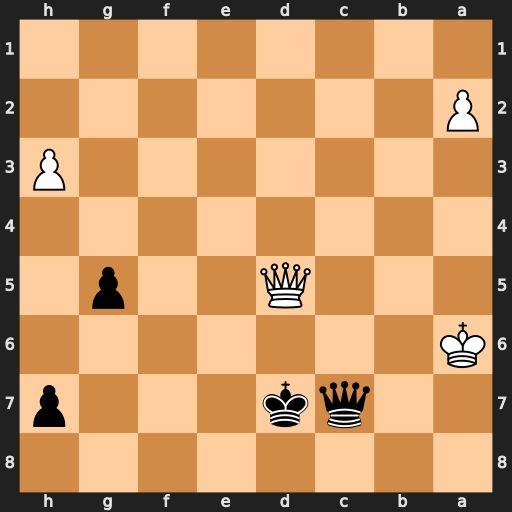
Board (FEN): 8/2qk3p/K7/3Q2p1/8/7P/P7/8
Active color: b
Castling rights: -
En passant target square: -
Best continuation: Qd6+ Qxd6+ Kxd6 Kb5 h5 Kc4 g4 hxg4 h4